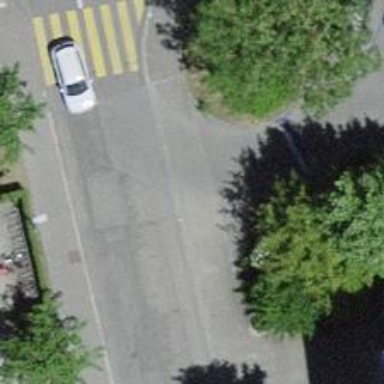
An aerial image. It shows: Asphalt parking aisle designated as service road.